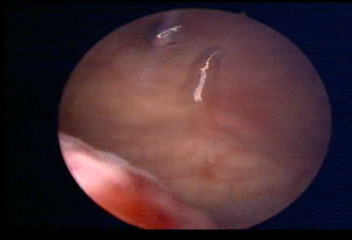
Modality: WLC
Class: Normal mucosa
Bladder cancer association: No